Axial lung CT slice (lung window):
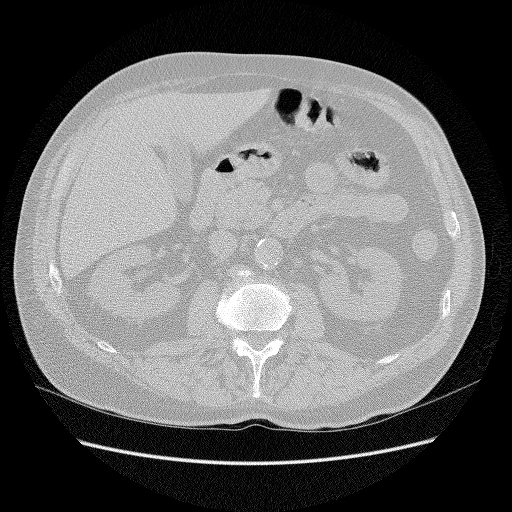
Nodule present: no